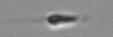
Label: flagellate_morphotype3